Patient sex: F
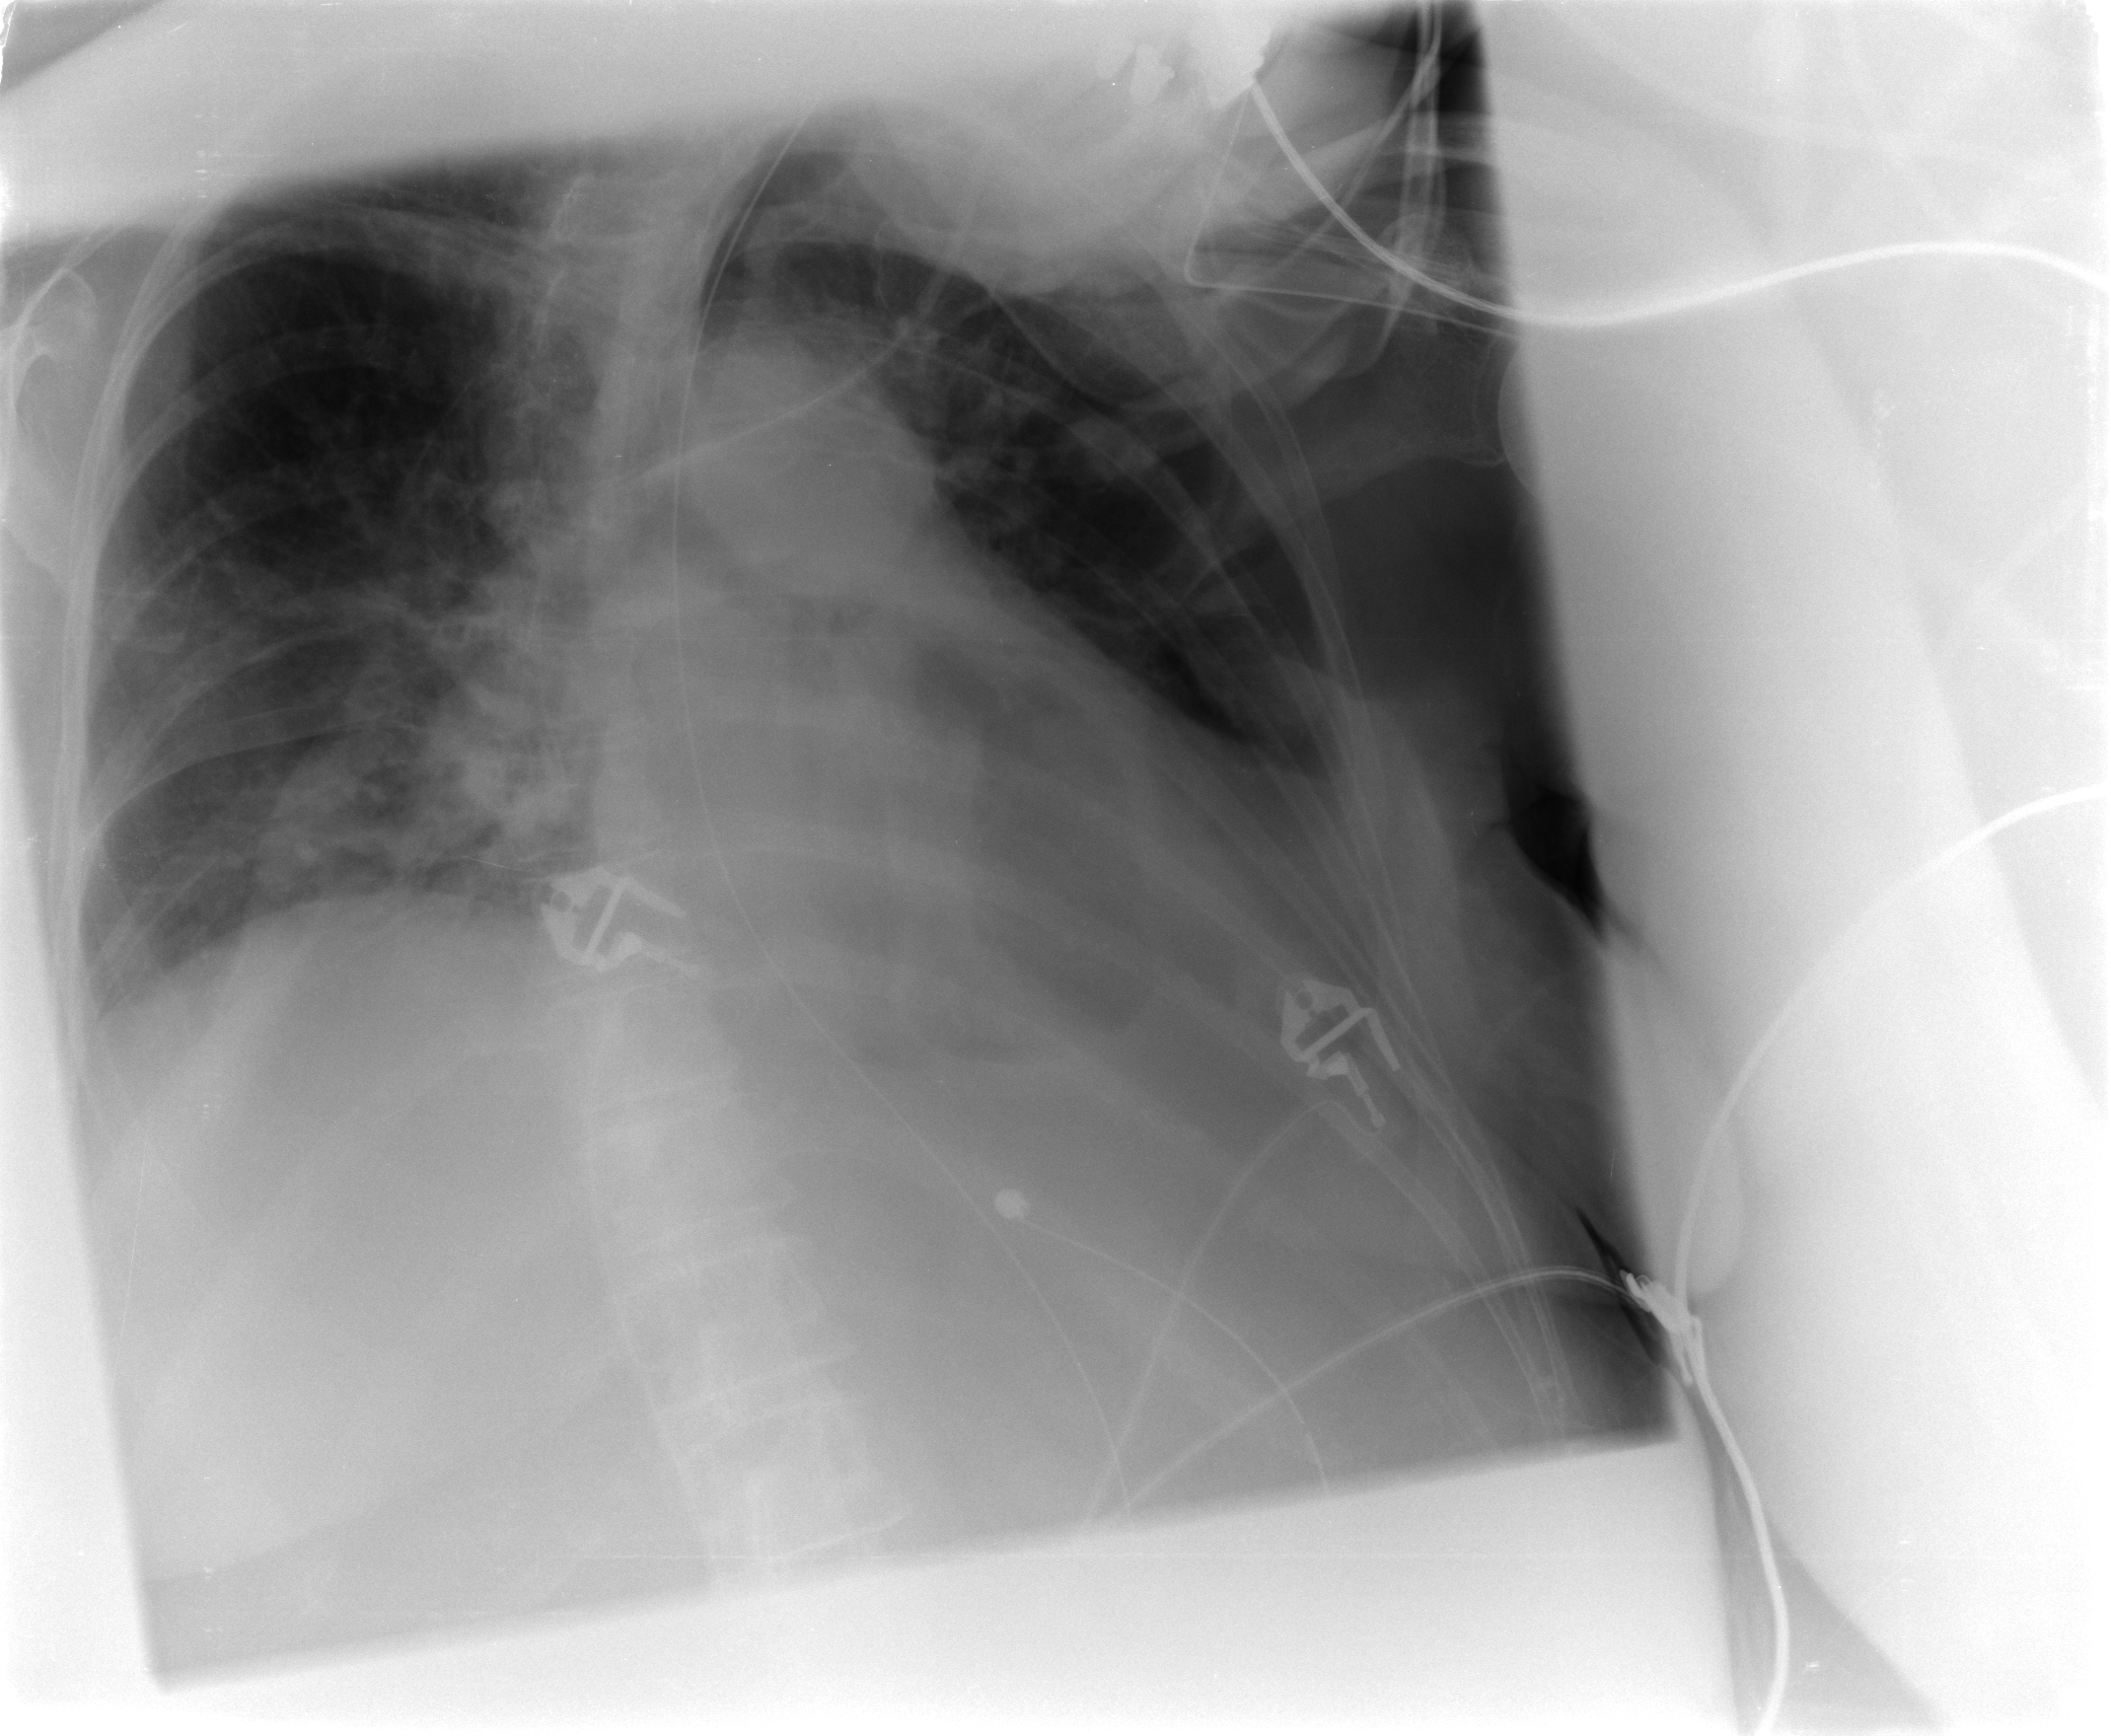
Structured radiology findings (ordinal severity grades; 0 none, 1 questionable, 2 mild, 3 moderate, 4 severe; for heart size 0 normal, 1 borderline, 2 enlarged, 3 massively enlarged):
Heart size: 0
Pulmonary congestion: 2
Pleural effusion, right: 1
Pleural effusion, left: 1
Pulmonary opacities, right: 1
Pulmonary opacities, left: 1
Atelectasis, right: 2
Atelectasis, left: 1